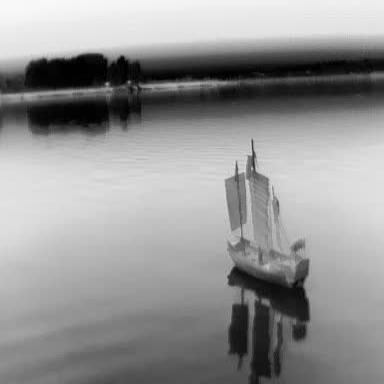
There is a sailboat in the infrared image.